Question: What is the value of the measurement in the image?
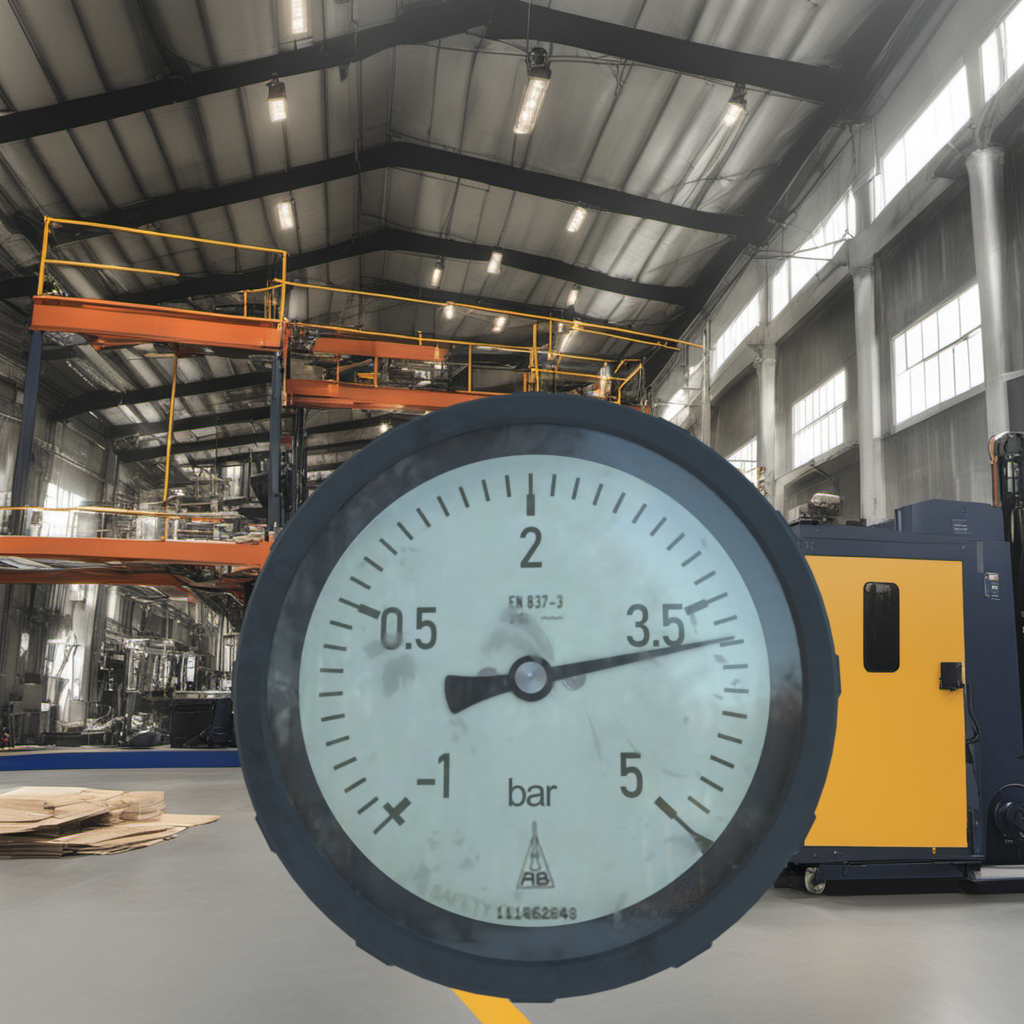
Answer: The result is 3.79
Question: What is the value range of this measurement?
Answer: The range is from -1 to 5
Question: What is the minimum and maximum value range of this measurement?
Answer: The minimum value is -1 and the maximum value is 5